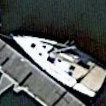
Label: Civil_yacht